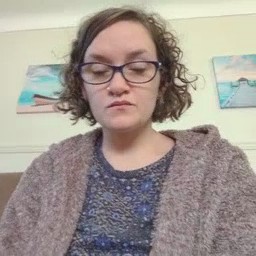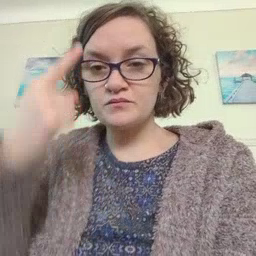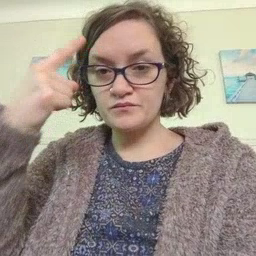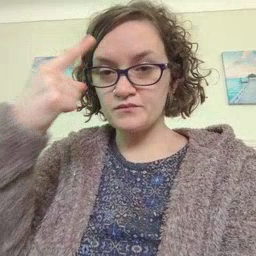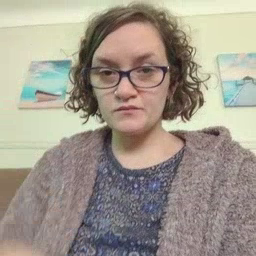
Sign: penny